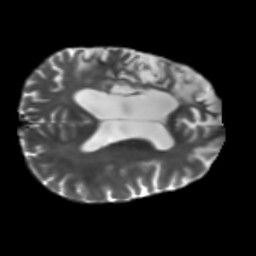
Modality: T2w
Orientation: axial
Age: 56
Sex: male
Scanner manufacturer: siemens
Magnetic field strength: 3 T
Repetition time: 5.47 s
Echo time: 0.0854 s